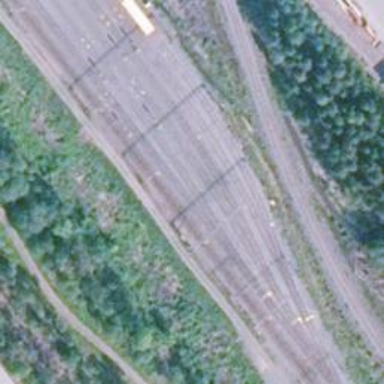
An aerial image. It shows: Wedge is used for the railway derail.